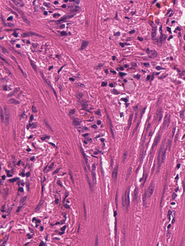
Tumor epithelial tissue: no
Tumor-associated stroma tissue: yes
Normal tissue: no